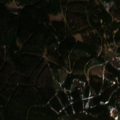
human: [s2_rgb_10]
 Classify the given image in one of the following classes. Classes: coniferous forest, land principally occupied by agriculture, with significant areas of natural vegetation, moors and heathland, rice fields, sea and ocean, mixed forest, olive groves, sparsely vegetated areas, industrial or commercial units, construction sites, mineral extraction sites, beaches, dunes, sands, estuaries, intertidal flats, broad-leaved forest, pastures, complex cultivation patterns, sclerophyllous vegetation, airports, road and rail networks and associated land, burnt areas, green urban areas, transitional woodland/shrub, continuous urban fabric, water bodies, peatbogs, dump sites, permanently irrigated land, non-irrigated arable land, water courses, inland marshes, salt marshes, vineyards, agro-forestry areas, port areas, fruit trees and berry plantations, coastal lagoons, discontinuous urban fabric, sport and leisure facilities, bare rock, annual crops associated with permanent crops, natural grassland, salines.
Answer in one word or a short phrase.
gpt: coniferous forest